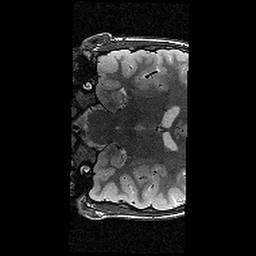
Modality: T2w
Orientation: coronal
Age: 12
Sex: male
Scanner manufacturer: siemens
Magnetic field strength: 3 T
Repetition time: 7.7 s
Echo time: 0.067 s